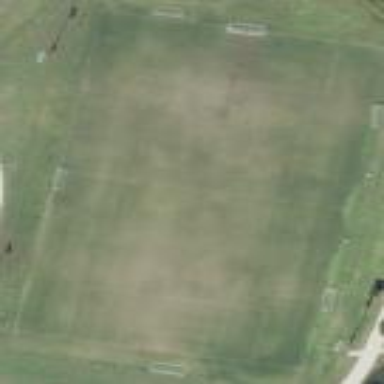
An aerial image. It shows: Grass pitch designated for soccer.